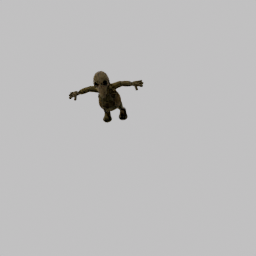
Label: animals